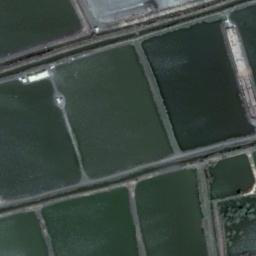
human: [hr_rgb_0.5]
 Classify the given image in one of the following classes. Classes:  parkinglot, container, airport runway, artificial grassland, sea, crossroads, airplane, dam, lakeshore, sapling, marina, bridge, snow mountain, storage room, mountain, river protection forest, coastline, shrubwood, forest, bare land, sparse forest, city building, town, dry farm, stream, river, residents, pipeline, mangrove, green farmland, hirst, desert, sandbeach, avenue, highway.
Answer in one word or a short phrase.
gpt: green farmland